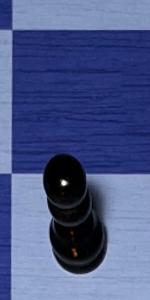
Label: Pawn_Black